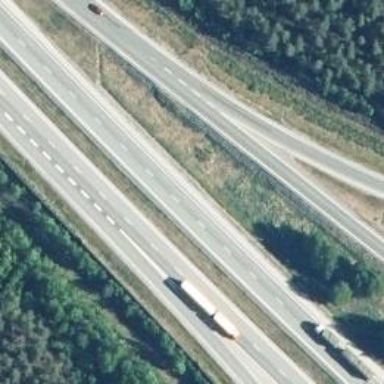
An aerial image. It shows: Asphalt motorway.